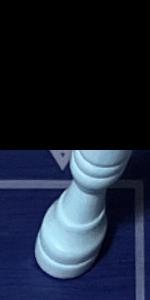
Label: Rook_White